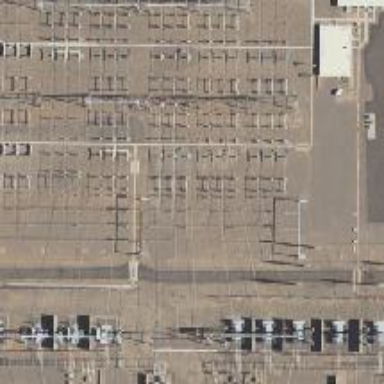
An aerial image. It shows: Switch for power supply.